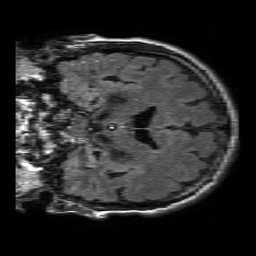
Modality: FLAIR
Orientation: coronal
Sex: male
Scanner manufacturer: philips
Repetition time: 11 s
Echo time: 0.125 s